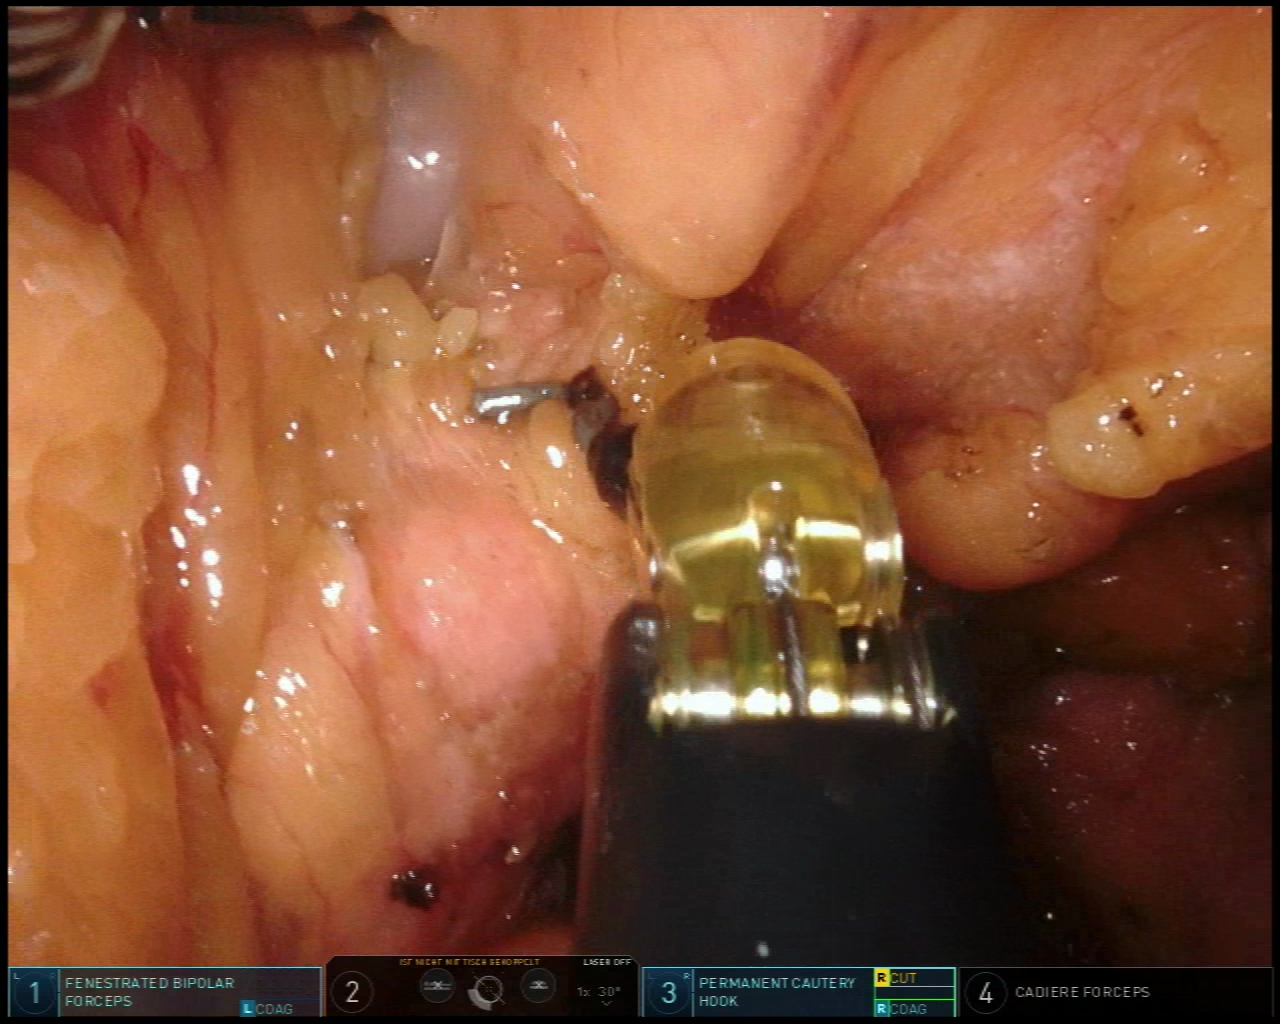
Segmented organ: pancreas
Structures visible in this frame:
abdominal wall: no
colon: no
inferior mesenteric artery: no
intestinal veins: no
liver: no
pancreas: yes
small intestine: no
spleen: no
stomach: yes
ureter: no
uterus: no
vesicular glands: no